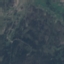
Land use / land cover class: HerbaceousVegetation